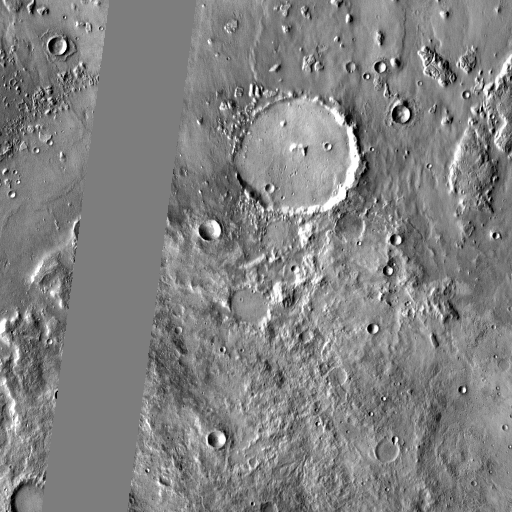
Crater classes present: Background, Other, Layered, Buried